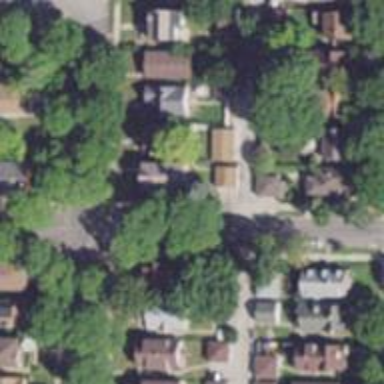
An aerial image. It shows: Alleyway designated as service road.